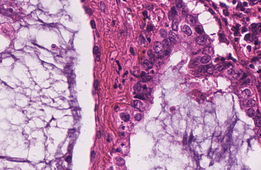
Tumor epithelial tissue: yes
Tumor-associated stroma tissue: yes
Normal tissue: no